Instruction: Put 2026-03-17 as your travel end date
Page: home
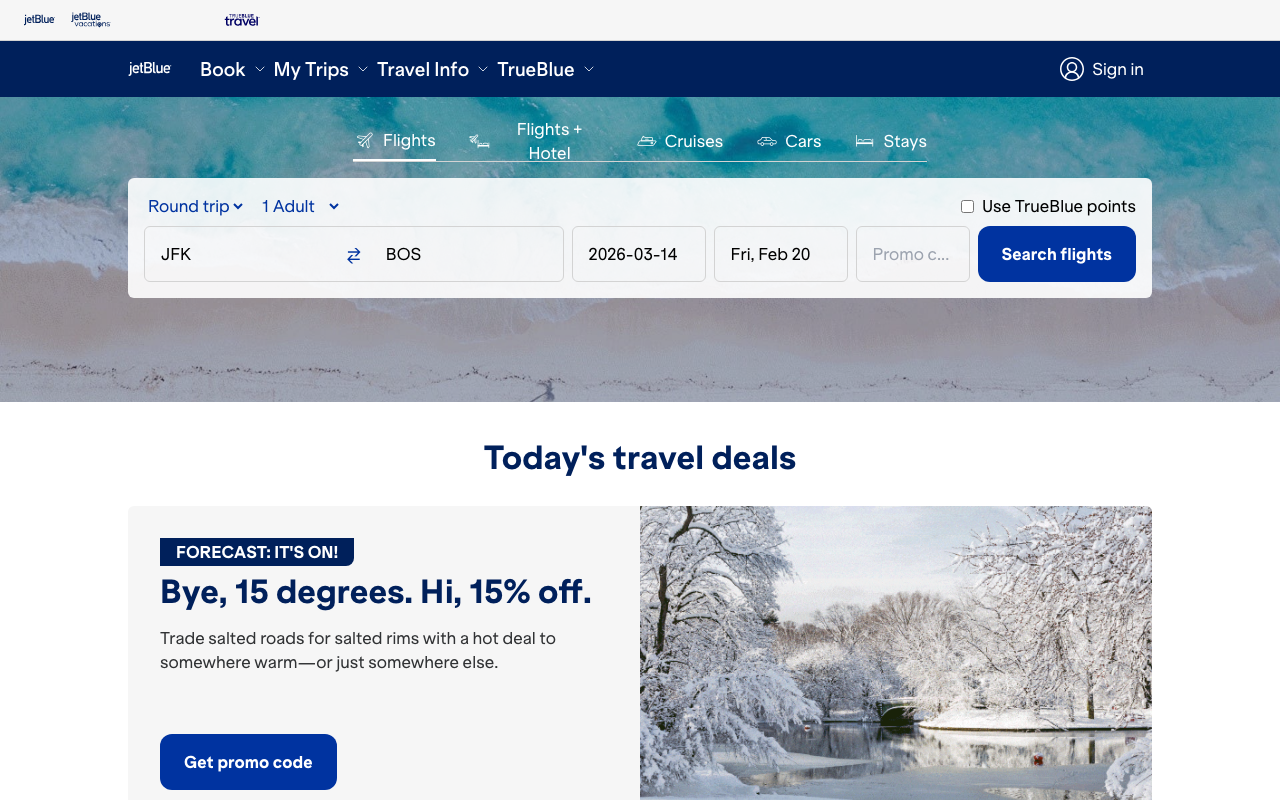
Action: type